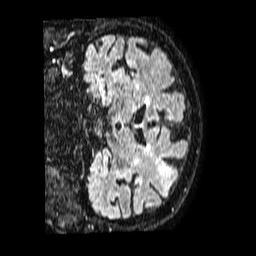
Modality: FLAIR
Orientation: coronal
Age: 79
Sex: male
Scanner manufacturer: philips
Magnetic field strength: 1.5 T
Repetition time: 4.8 s
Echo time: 0.3 s